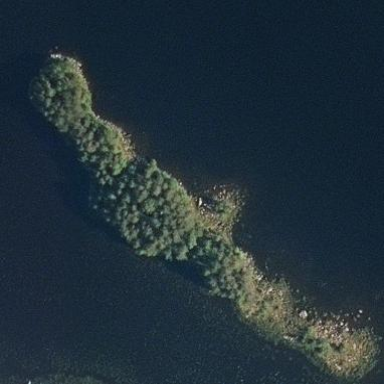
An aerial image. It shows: Islet.